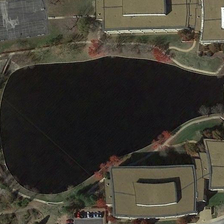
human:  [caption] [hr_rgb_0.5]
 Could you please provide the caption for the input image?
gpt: several large buildings and some trees are around an irregular dark green pond .

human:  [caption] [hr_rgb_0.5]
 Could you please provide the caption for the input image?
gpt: around the big pond is a white circle .

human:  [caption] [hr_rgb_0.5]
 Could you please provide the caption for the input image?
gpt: a large pond is surrounded by yellow green trees .

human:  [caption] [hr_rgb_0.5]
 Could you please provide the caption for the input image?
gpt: several large buildings and some trees are around an irregular dark green pond .

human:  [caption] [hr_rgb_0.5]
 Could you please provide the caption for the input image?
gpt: a large pond is surrounded by yellow green trees .